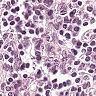
Metastatic tissue present: no